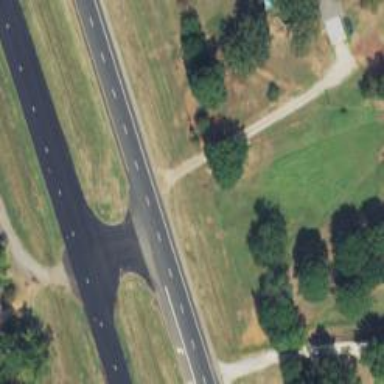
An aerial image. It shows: Trunk link highway.